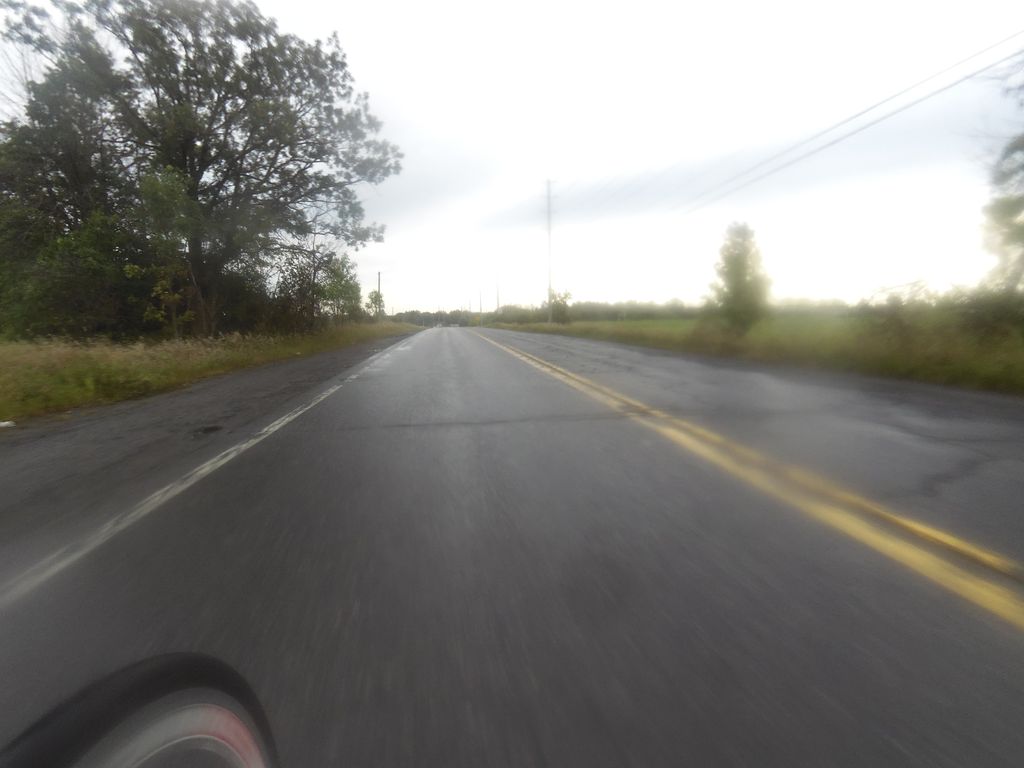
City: ottawa-gatineau